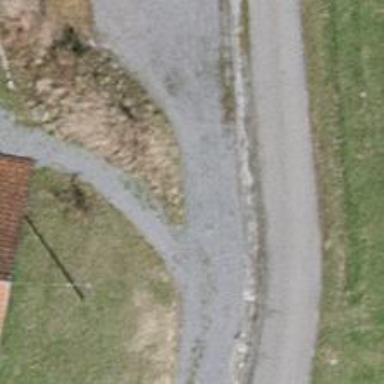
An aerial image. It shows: Gravel track with grade2 tracktype.